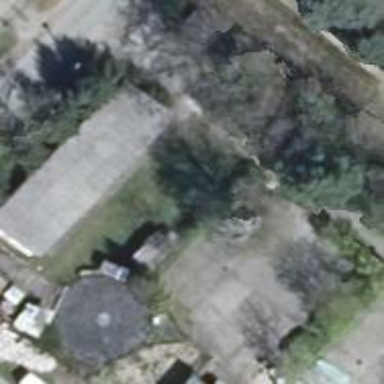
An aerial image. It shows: Shed building.